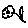
Label: flower